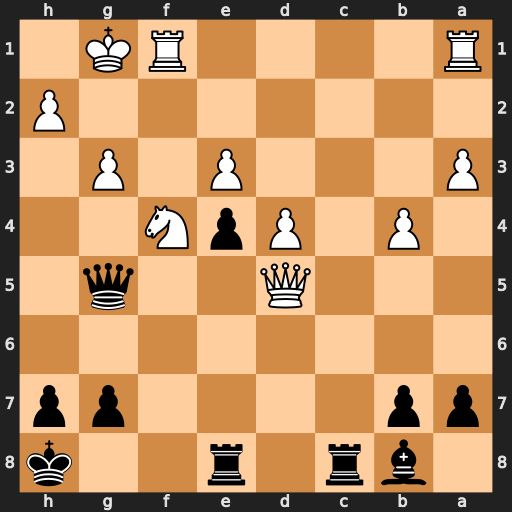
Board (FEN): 1br1r2k/pp4pp/8/3Q2q1/1P1PpN2/P3P1P1/7P/R4RK1
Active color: b
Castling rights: -
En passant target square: -
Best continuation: Bxf4 Qxg5 Bxg5